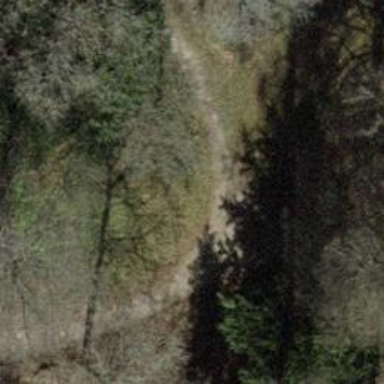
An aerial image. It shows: Path surfaced with fine gravel.